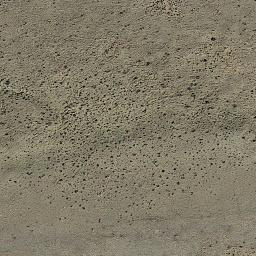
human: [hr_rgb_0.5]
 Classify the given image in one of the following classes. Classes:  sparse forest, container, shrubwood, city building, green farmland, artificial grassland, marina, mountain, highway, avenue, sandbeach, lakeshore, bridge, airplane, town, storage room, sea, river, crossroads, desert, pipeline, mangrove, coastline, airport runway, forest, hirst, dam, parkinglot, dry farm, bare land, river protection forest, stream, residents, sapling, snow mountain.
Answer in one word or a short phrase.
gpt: bare land